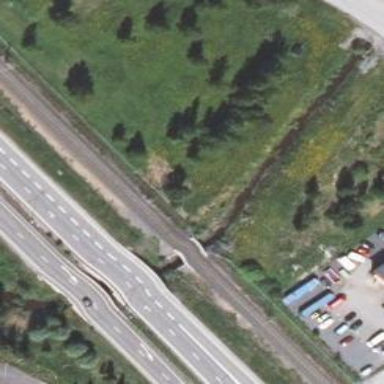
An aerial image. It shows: Bridge carrying railway with continuous electrified contact lines.